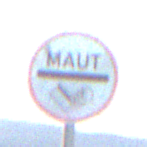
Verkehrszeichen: MautflichtigeStrecke
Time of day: SunriseSunset
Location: Outdoor (Nature)
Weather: Clear
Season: NotSpecified
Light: Natural